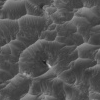
Atmospheric dust classification: not_dusty